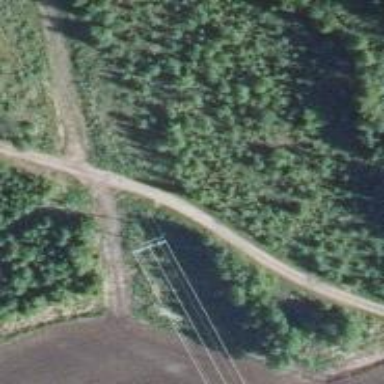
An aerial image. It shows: Power tower.